Field crop: tomato
Growth stage: 1
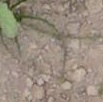
Species: cyperus